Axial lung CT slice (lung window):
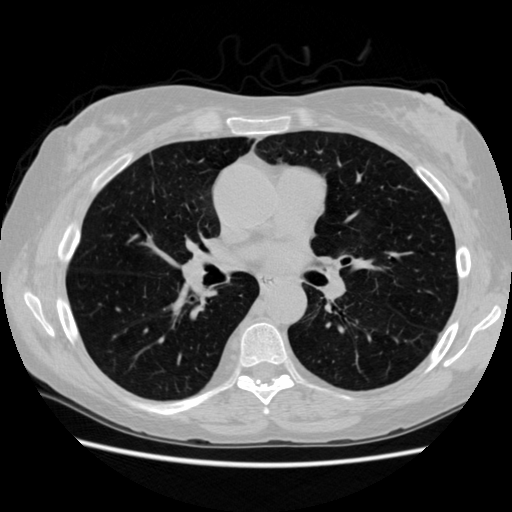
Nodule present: no